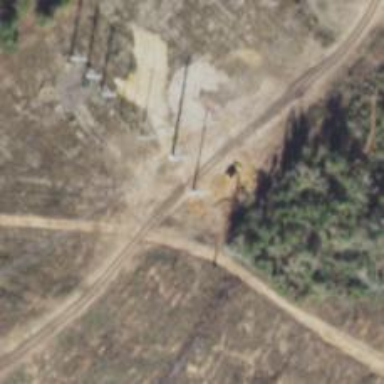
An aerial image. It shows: H-frame power pole design.